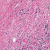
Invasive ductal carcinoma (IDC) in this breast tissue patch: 1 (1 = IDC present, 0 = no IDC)